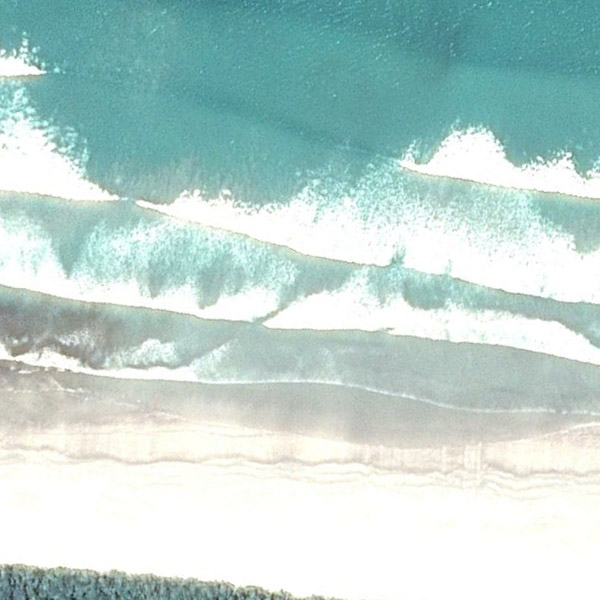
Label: Beach